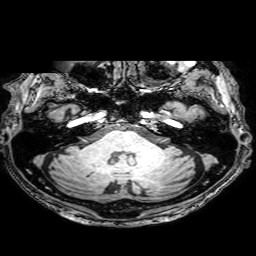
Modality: T1w
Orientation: coronal
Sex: male
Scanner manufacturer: philips
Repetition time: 0.008384 s
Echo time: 0.00392 s